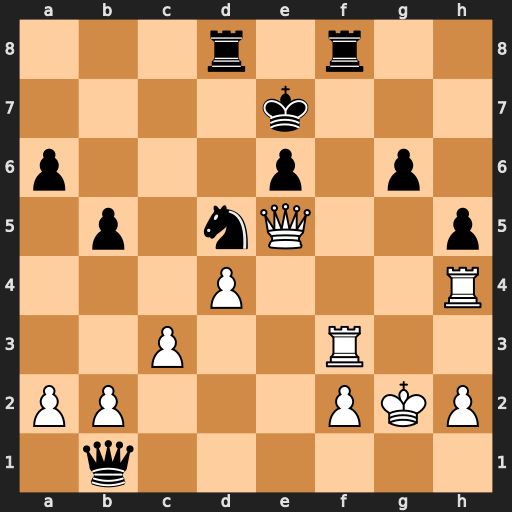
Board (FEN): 3r1r2/4k3/p3p1p1/1p1nQ2p/3P3R/2P2R2/PP3PKP/1q6
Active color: w
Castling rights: -
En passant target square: -
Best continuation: Qg7+ Kd6 Rxf8 Rxf8 Qxf8+